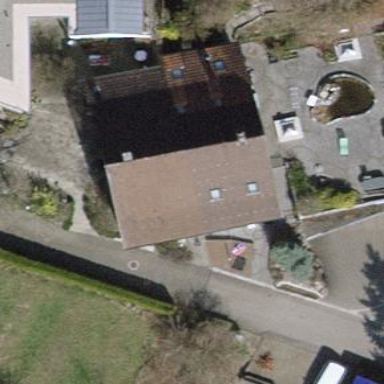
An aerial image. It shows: Simple and straightforward house.